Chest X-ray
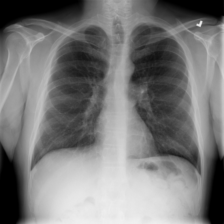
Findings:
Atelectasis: negative
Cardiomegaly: negative
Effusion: negative
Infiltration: negative
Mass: negative
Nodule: negative
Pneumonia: negative
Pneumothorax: negative
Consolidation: negative
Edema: negative
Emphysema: negative
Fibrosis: negative
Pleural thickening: negative
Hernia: negative